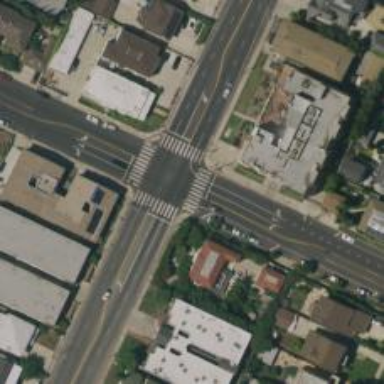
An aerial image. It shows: Crossing on the road.